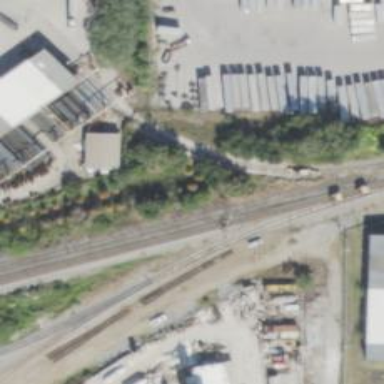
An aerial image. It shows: Railway signal.